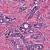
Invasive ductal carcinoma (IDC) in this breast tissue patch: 1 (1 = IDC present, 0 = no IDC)